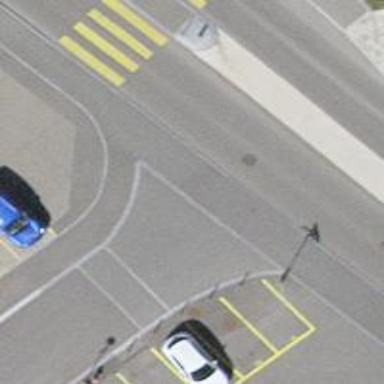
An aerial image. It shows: Asphalt sidewalk.